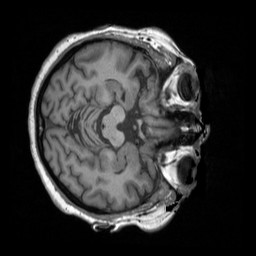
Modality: T1w
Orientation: axial
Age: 46
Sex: female
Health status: ill
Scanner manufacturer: siemens
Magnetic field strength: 3 T
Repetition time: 1.9 s
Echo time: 0.00247 s